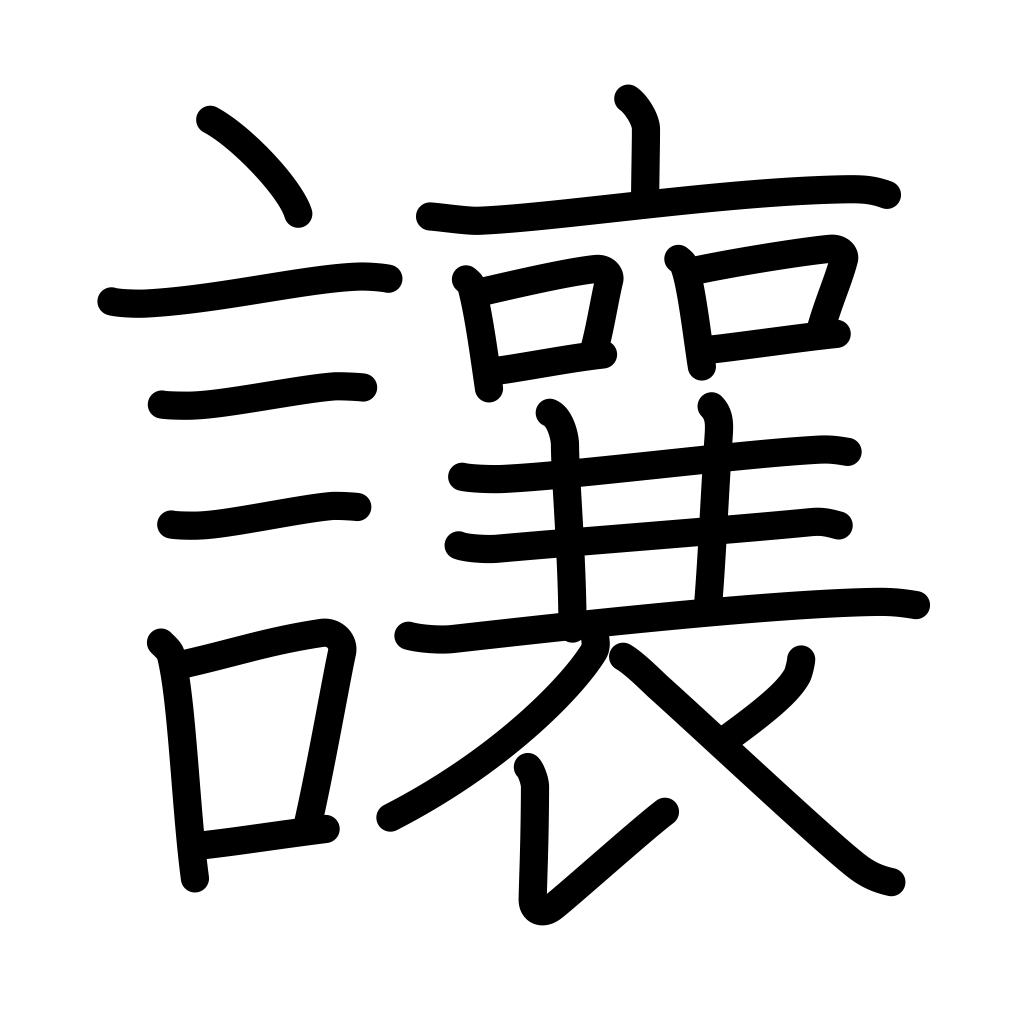
Meaning: allow, permit, yield, concede